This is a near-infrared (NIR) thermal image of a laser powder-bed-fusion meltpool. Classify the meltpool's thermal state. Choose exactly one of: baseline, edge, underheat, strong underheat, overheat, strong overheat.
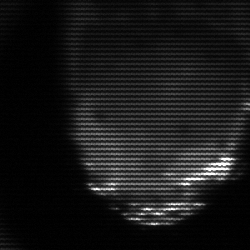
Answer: edge